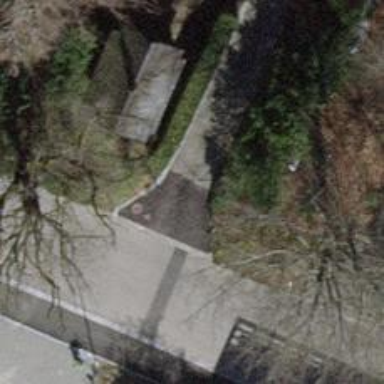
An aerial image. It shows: Gate.